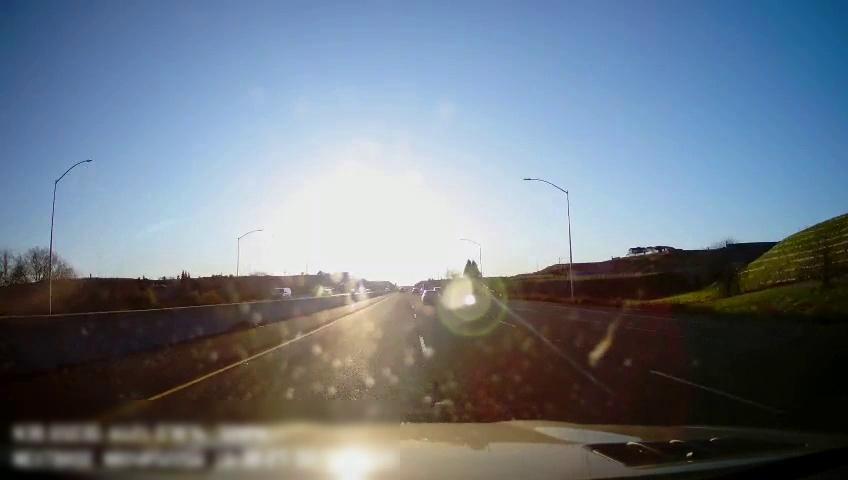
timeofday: Day
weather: Sunny
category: Drivable Space
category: Drivable Space
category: Vehicles | Car
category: Vehicles | Van
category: Lanes | Current Lane
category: Lanes | Current Lane
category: Lanes | Alternate Lane
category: Lanes | Alternate Lane
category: Lanes | Alternate Lane